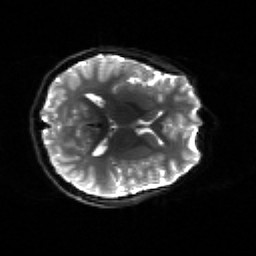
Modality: sbref
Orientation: axial
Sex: female
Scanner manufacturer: siemens
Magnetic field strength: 3 T
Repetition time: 5 s
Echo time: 0.071 s